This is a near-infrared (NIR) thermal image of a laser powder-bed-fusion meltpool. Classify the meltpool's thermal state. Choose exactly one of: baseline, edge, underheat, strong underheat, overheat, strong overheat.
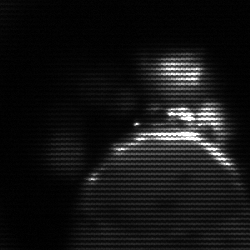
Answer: edge